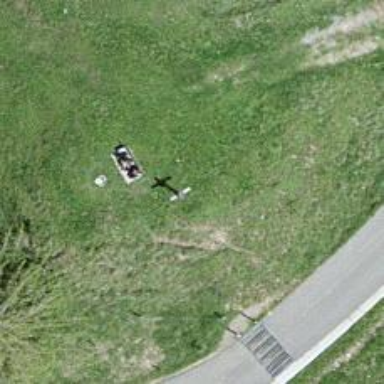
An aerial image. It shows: Wayside cross with historic significance.